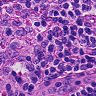
Metastatic tissue present: no